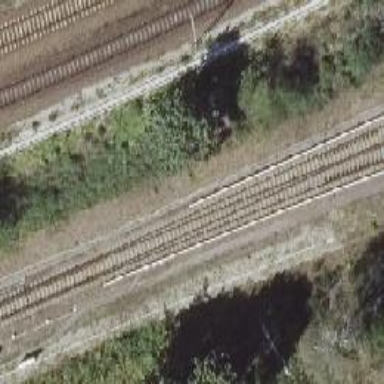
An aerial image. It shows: Railway switch.